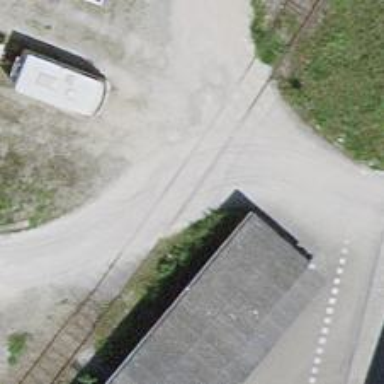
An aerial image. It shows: Level crossing along the railway.